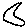
Label: moon